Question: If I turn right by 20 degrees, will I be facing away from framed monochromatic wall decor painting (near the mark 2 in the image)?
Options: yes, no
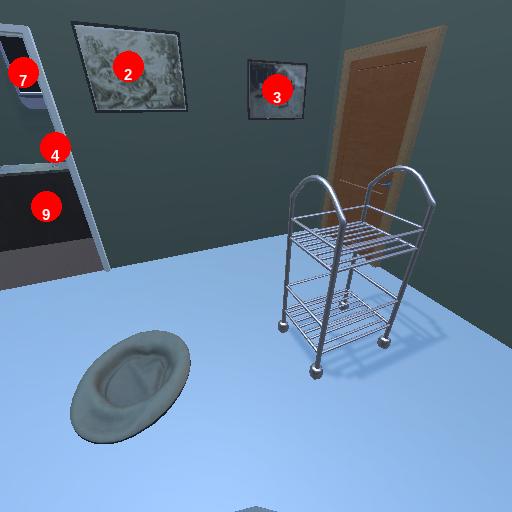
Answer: yes